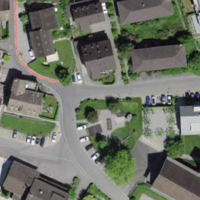
EUNIS habitat code: 55
Species observed at this site:
Ilex aquifolium